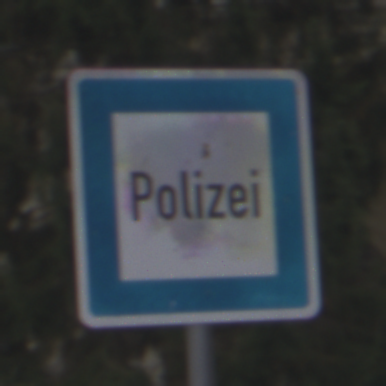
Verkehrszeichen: Polizei
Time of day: Midday
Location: Outdoor (Urban)
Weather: Overcast
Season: NotSpecified
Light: Natural